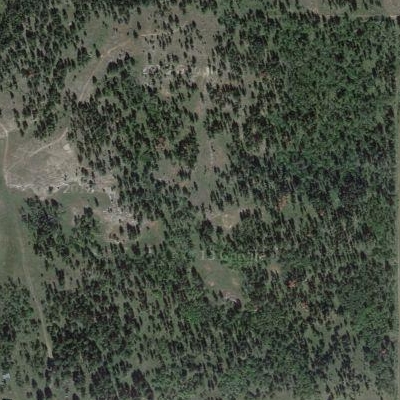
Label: Forest